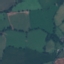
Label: Pasture